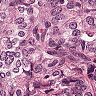
Metastatic tissue present: yes